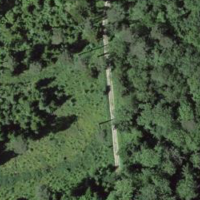
EUNIS habitat code: 41
Species observed at this site:
Lysimachia vulgaris